Field crop: maize
Growth stage: 2
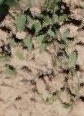
Species: convolvulus